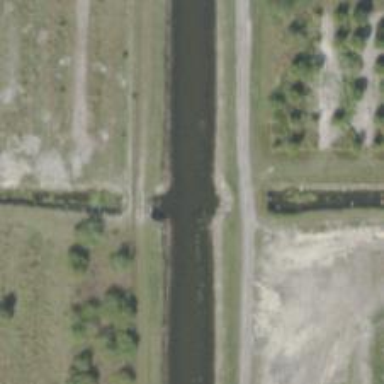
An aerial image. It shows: Canal.